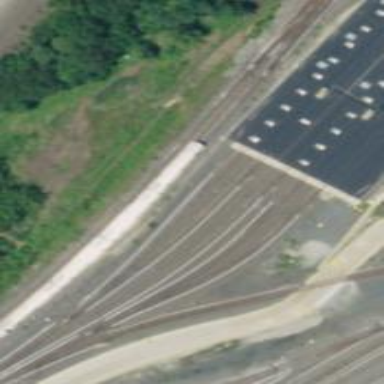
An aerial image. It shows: Electrified rail service yard.